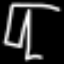
Label: pants